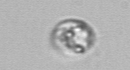
Label: Amoeba